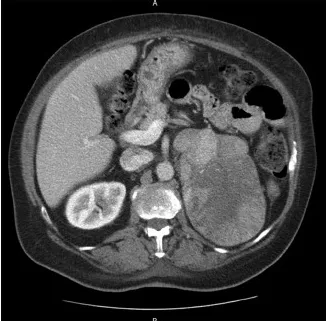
- Abdominal tomography showing adrenal tumor.
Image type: radiology (ct)